Question: I am doing a UICollectionView project but I didn't use storyboard to manage the views. I subclassed a UICollectionViewController in MyCollectionViewController with a MyCollectionViewController.xib file created. In the xib file, I dragged a Collection View onto the view, as the figure shown.
I believe that the grey boxes are the Collection View Cells and I am supposed to click on them and change their Identifier so that these two lines of code recognize this is the cell.
'''
[self.collectionView registerClass:[UICollectionViewCell class] forCellWithReuseIdentifier:@"CollectionViewCell"];
UICollectionViewCell *cell = [cv dequeueReusableCellWithReuseIdentifier:@"CollectionViewCell " forIndexPath:indexPath];
'''
However, I couldn't click on the cells neither can I drag a new Collection View Cell onto the Collection View. I am getting the error message like this:
'''
Terminating app due to uncaught exception 'NSInternalInconsistencyException', reason: 'could not dequeue a view of kind: UICollectionElementKindCell with identifier CollectionViewCell - must register a nib or a class for the identifier or connect a prototype cell in a storyboard'
'''
Can someone help me?
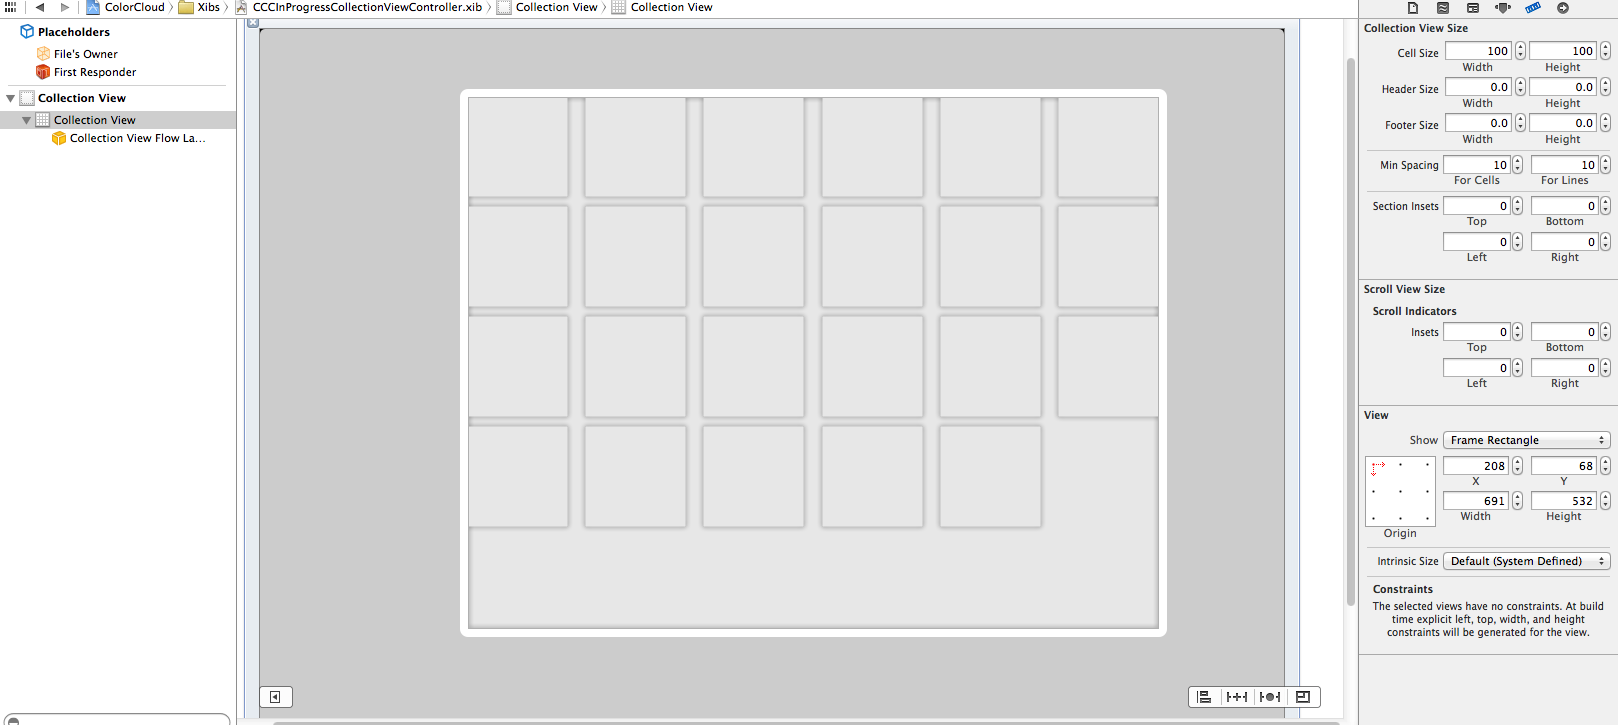
Answer: I figured it out.
The reason was I have used duplicated cell identifier: @"CollectionViewCell".
Change it and everything is working perfectly!
So, be aware of the identifiers! Make sure that each one is unique and don't even mess up with class names. Hopefully this can help out some people who have the same problem as me.